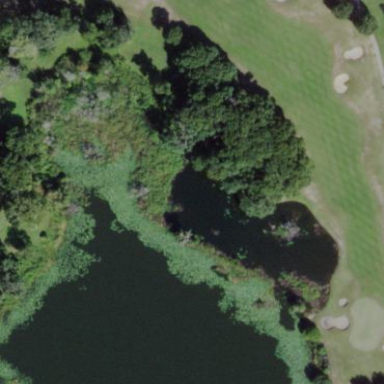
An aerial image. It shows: Water hazard in golf course. The hazard is natural water feature.